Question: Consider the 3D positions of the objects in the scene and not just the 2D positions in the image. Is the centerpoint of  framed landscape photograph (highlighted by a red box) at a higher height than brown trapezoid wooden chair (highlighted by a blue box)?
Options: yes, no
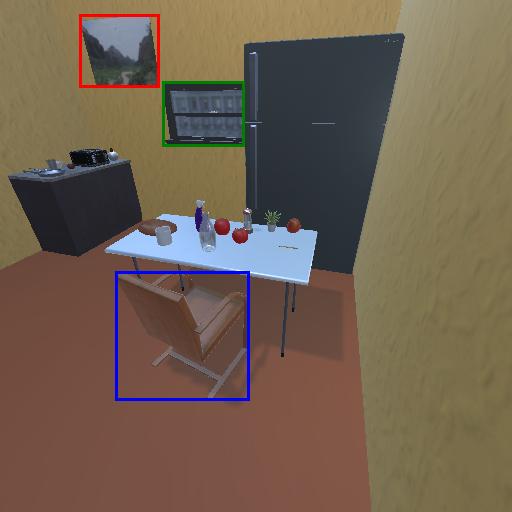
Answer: yes